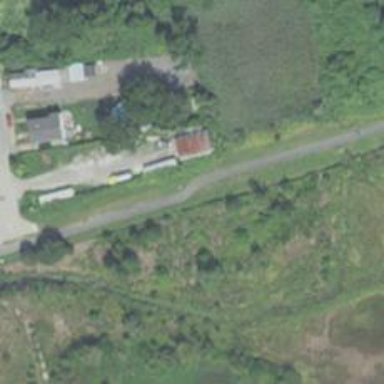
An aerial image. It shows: Asphalt cycleway running alongside abandoned railway track.